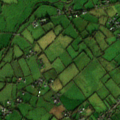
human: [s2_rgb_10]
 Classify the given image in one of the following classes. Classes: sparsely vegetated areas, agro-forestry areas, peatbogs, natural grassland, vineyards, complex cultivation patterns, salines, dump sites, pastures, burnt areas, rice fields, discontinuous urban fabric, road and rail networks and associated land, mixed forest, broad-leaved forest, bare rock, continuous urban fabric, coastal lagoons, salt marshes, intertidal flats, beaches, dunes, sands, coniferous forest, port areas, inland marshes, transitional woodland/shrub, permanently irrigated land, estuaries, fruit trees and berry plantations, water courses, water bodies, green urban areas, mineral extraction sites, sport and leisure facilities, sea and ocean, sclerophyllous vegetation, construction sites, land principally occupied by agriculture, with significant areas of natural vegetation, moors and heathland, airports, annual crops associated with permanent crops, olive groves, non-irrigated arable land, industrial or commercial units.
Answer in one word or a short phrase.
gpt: pastures